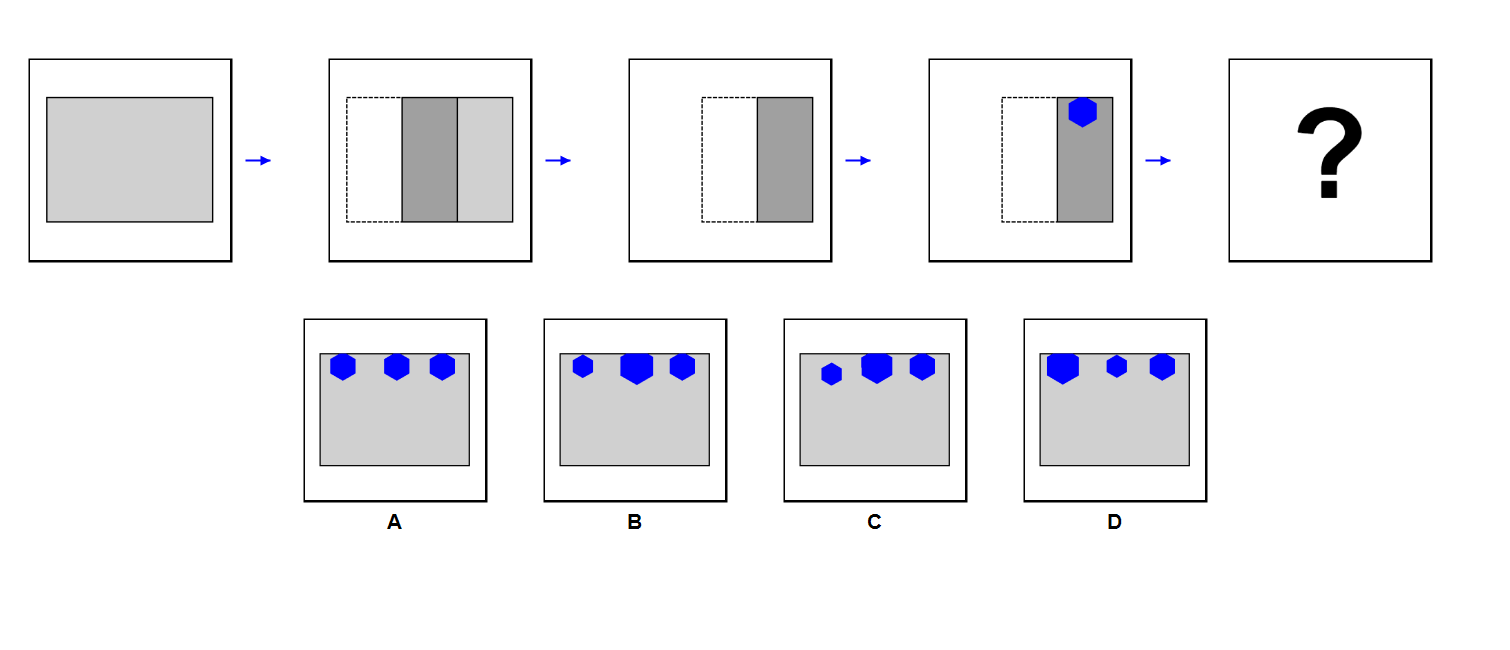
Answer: A